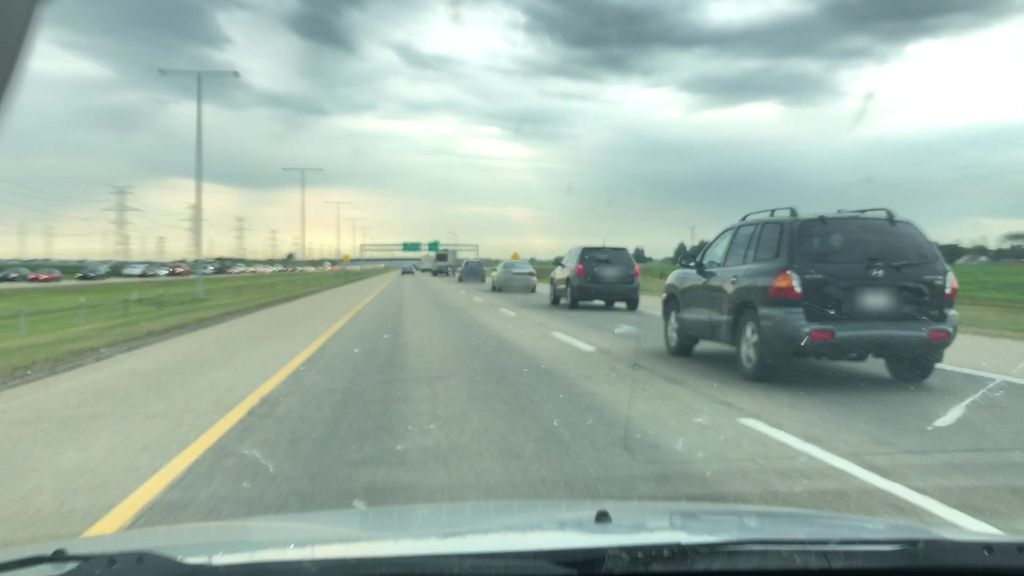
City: edmonton